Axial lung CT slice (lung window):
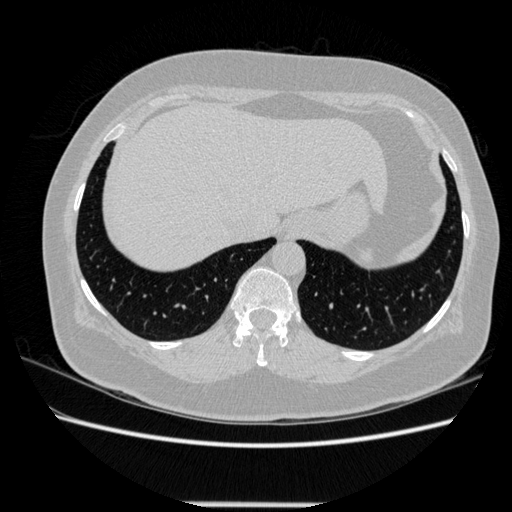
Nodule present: no